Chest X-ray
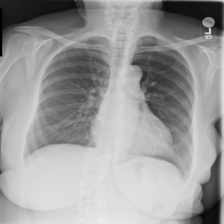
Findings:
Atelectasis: negative
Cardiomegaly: negative
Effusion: negative
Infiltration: negative
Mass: negative
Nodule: negative
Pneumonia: negative
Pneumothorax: negative
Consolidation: negative
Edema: negative
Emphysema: negative
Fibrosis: negative
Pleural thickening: negative
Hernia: negative